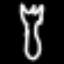
Label: fork